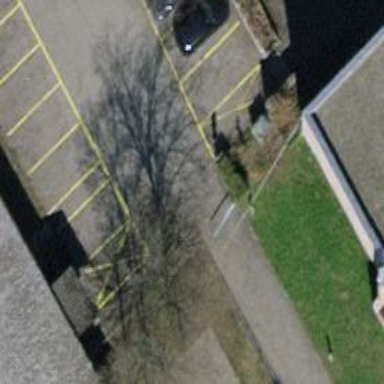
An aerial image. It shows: Cycle barrier.